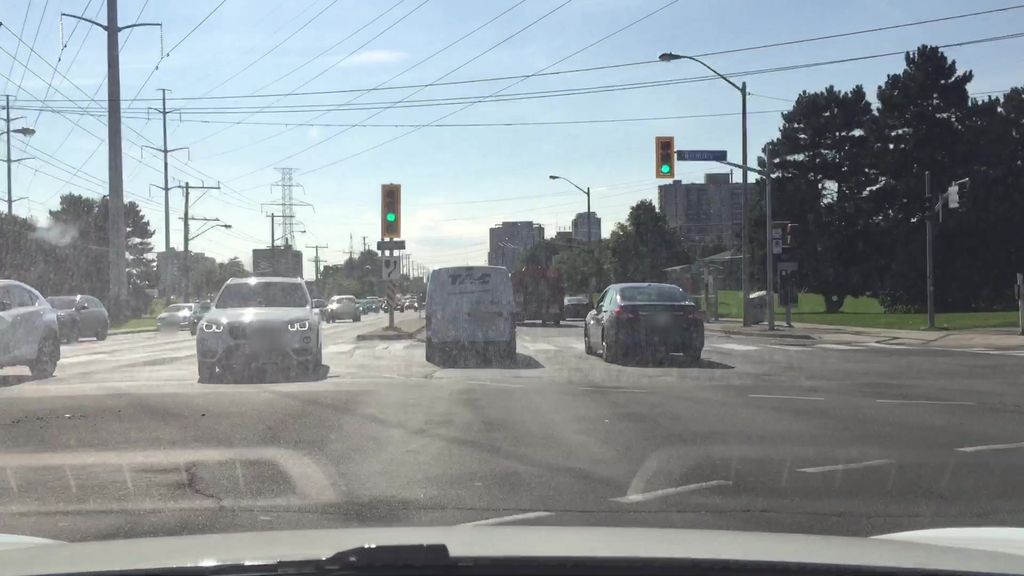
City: toronto